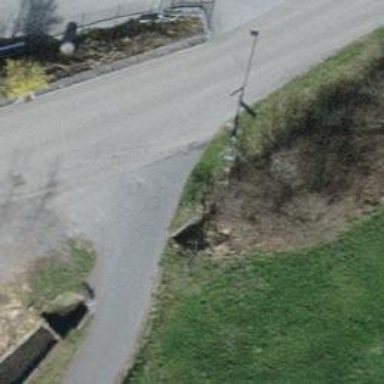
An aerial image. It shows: Drain passing through culvert tunnel.